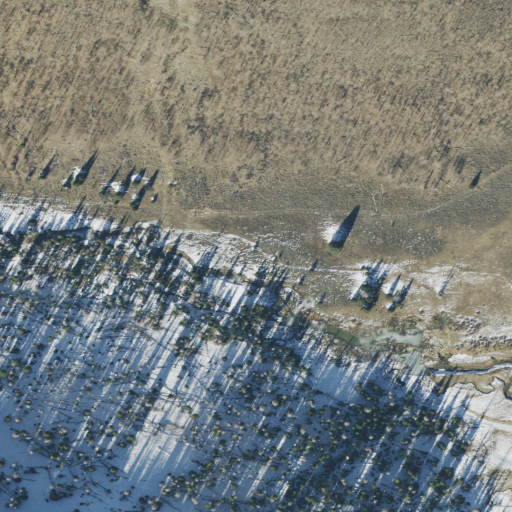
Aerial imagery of valley in Utah named Rolfson Canyon containing deciduous forest, evergreen forest, woody wetlands, shrub, grassland, and open water